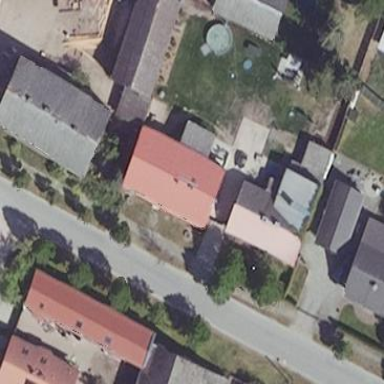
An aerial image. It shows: Residential building.